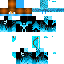
A female skeleton skin with dark skin, wearing brown helmet dressed in a blue armor chest and black pants, featuring a closed mouth.